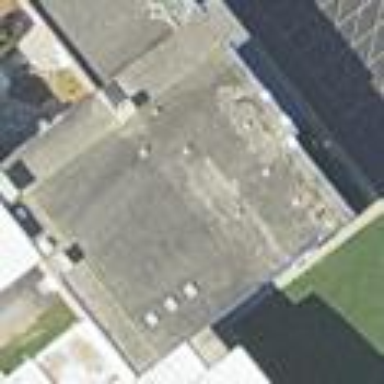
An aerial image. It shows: School building.